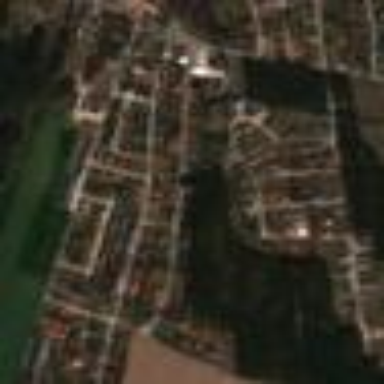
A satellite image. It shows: Residential area.